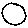
Label: moon